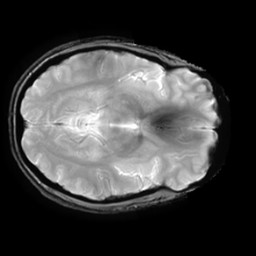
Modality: T2starw
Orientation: axial
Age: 36
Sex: female
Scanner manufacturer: ge
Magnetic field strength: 3 T
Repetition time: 0.65 s
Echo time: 0.02 s